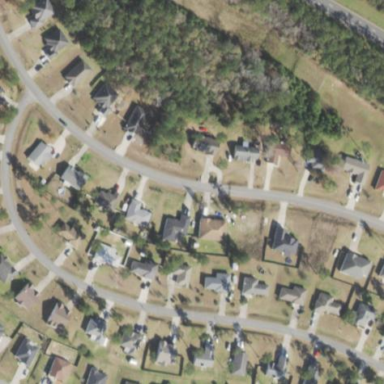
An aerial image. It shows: This residential area consists of single-family homes.